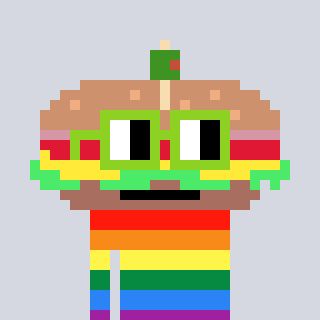
a pixel art character with square light green glasses, a sandwich-shaped head and a purple-colored body on a cool background